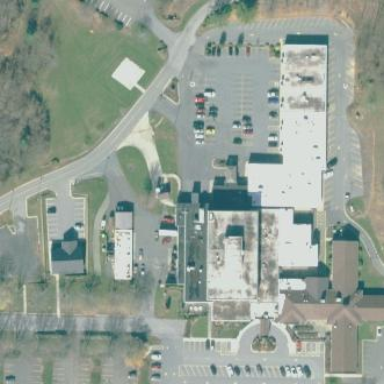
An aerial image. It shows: Healthcare facility identified as hospital.